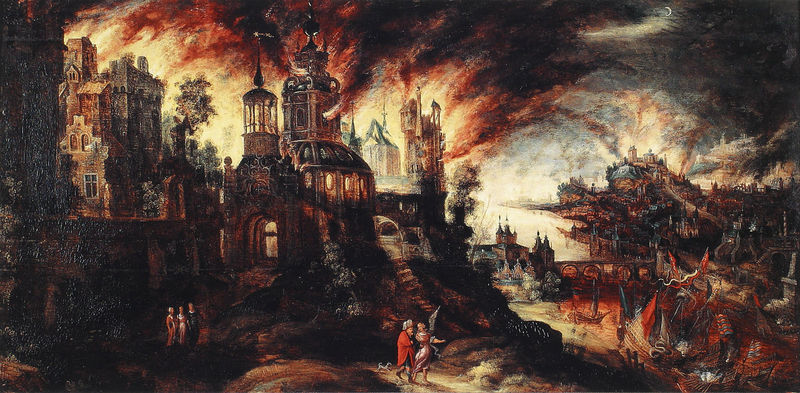
Titel: Lot und seine Töchter vor dem brennenden Sodom
Künstler: Kerstiaen de Keuninck
Institution: Kortrijk, Stedelijke Musea
Schlagwörter: baum, blau, dunkel, feuer, himmel, kampf, wolken, frauen, gelb, menschen, ocker, stadt, braun, fenster, grau, laterne, schwarz, weiss, dach, haus, rot, schloss, ferne, horizont, brücke, kirche, rauch, boote, turm, schiffe, düster, fahnen, kuppel, brand, krieg, not, schlacht, zerstörung, burg, brennen, flammen, bedrohlich, rom, krieger, troja, feuerschein, abraham, gomorrha, sodom, troje, belagereung, horizopnt#, animenschen